高三 · 代数
已知 $f(x)$ 在 $\mathrm{R}$ 上是可导函数, 则 $f(x)$ 的图象如图所示, 则不等式 $\left(x^{2}-2 x-3\right) f^{\prime}(x)>0$ 的解集为

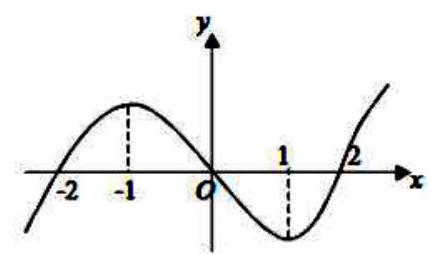
A. $(-\infty,-2) \cup(1,+\infty)$
B. $(-\infty,-2) \cup(1,2)$
C. $(-\infty,-1) \cup(-1,0) \cup(2,+\infty)$
D. $(-\infty,-1) \cup(-1,1) \cup(3,+\infty)$
答案: D
解析: 由 $f(x)$ 的图像可知, 在区间 $(-\infty,-1),(1,+\infty)$ 上 $f(x)>0$, 在区间 $(-1,1), f(x)<0$.不等式 $\left(x^{2}-2 x-3ight) f^{\prime}(x)>0$ 可化为 $(x-3) \cdot(x+1) \cdot f^{\prime}(x)>0$,所以其解集为 $(-\infty,-1) \cup(-1,1) \cup(3,+\infty)$.故答案为: D【分析】根据 $f(x)$ 图像判断 $f^{\prime}(x)$ 的符号, 由此求得不等式 $\left(x^{2}-2 x-3ight) f^{\prime}(x)>0$ 的解集.